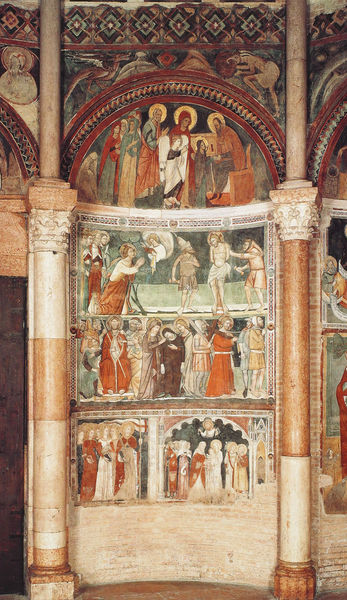
Titel: Baptisterium in Parma
Standort: Parma, Baptisterium (EU - I - Emilia-Romagna)
Schlagwörter: blau, flügel, gemälde, mann, nackt, grün, menschen, frau, marmor, orange, säule, säulen, weiss, zeichnung, rot, malerei, ornament, wand, stein, trauer, bild, kirche, gold, rosa, engel, orang, bogen, mauer, figuren, soldaten, foto, nische, plaster, glaube, kreuz, religion, beten, kapitell, raute, rauten, heiligenschein, christus, jesus, kreuzigung, ostern, apsis, fresken, heilige, jünger, maria, drache, himmelfahrt, geburt, verziehrung, söule, passion, frua, nakct, kreiz, orthodox, geißelung, jesuus, +abendmahl, orag